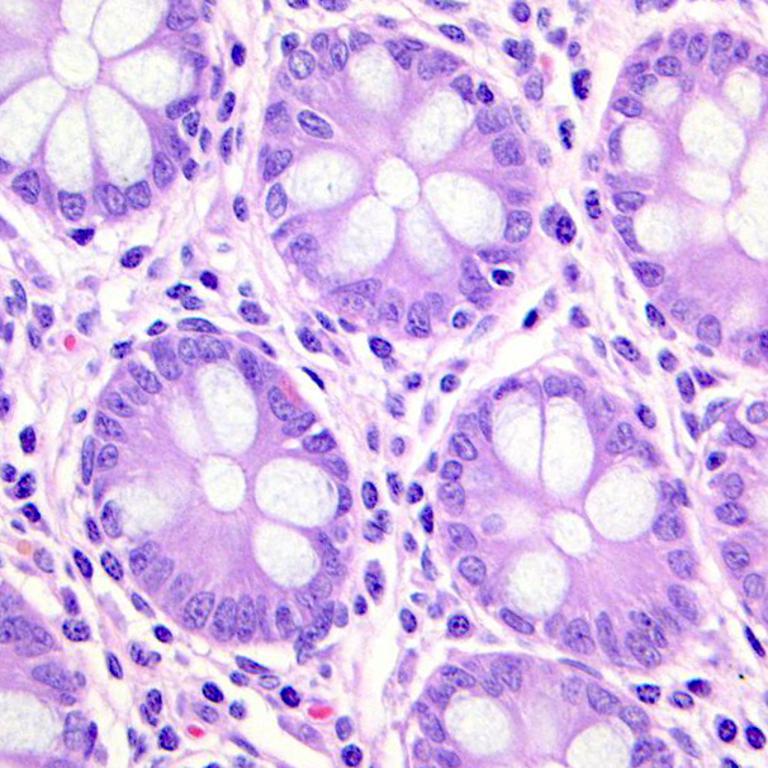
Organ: colon
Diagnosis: benign